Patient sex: M
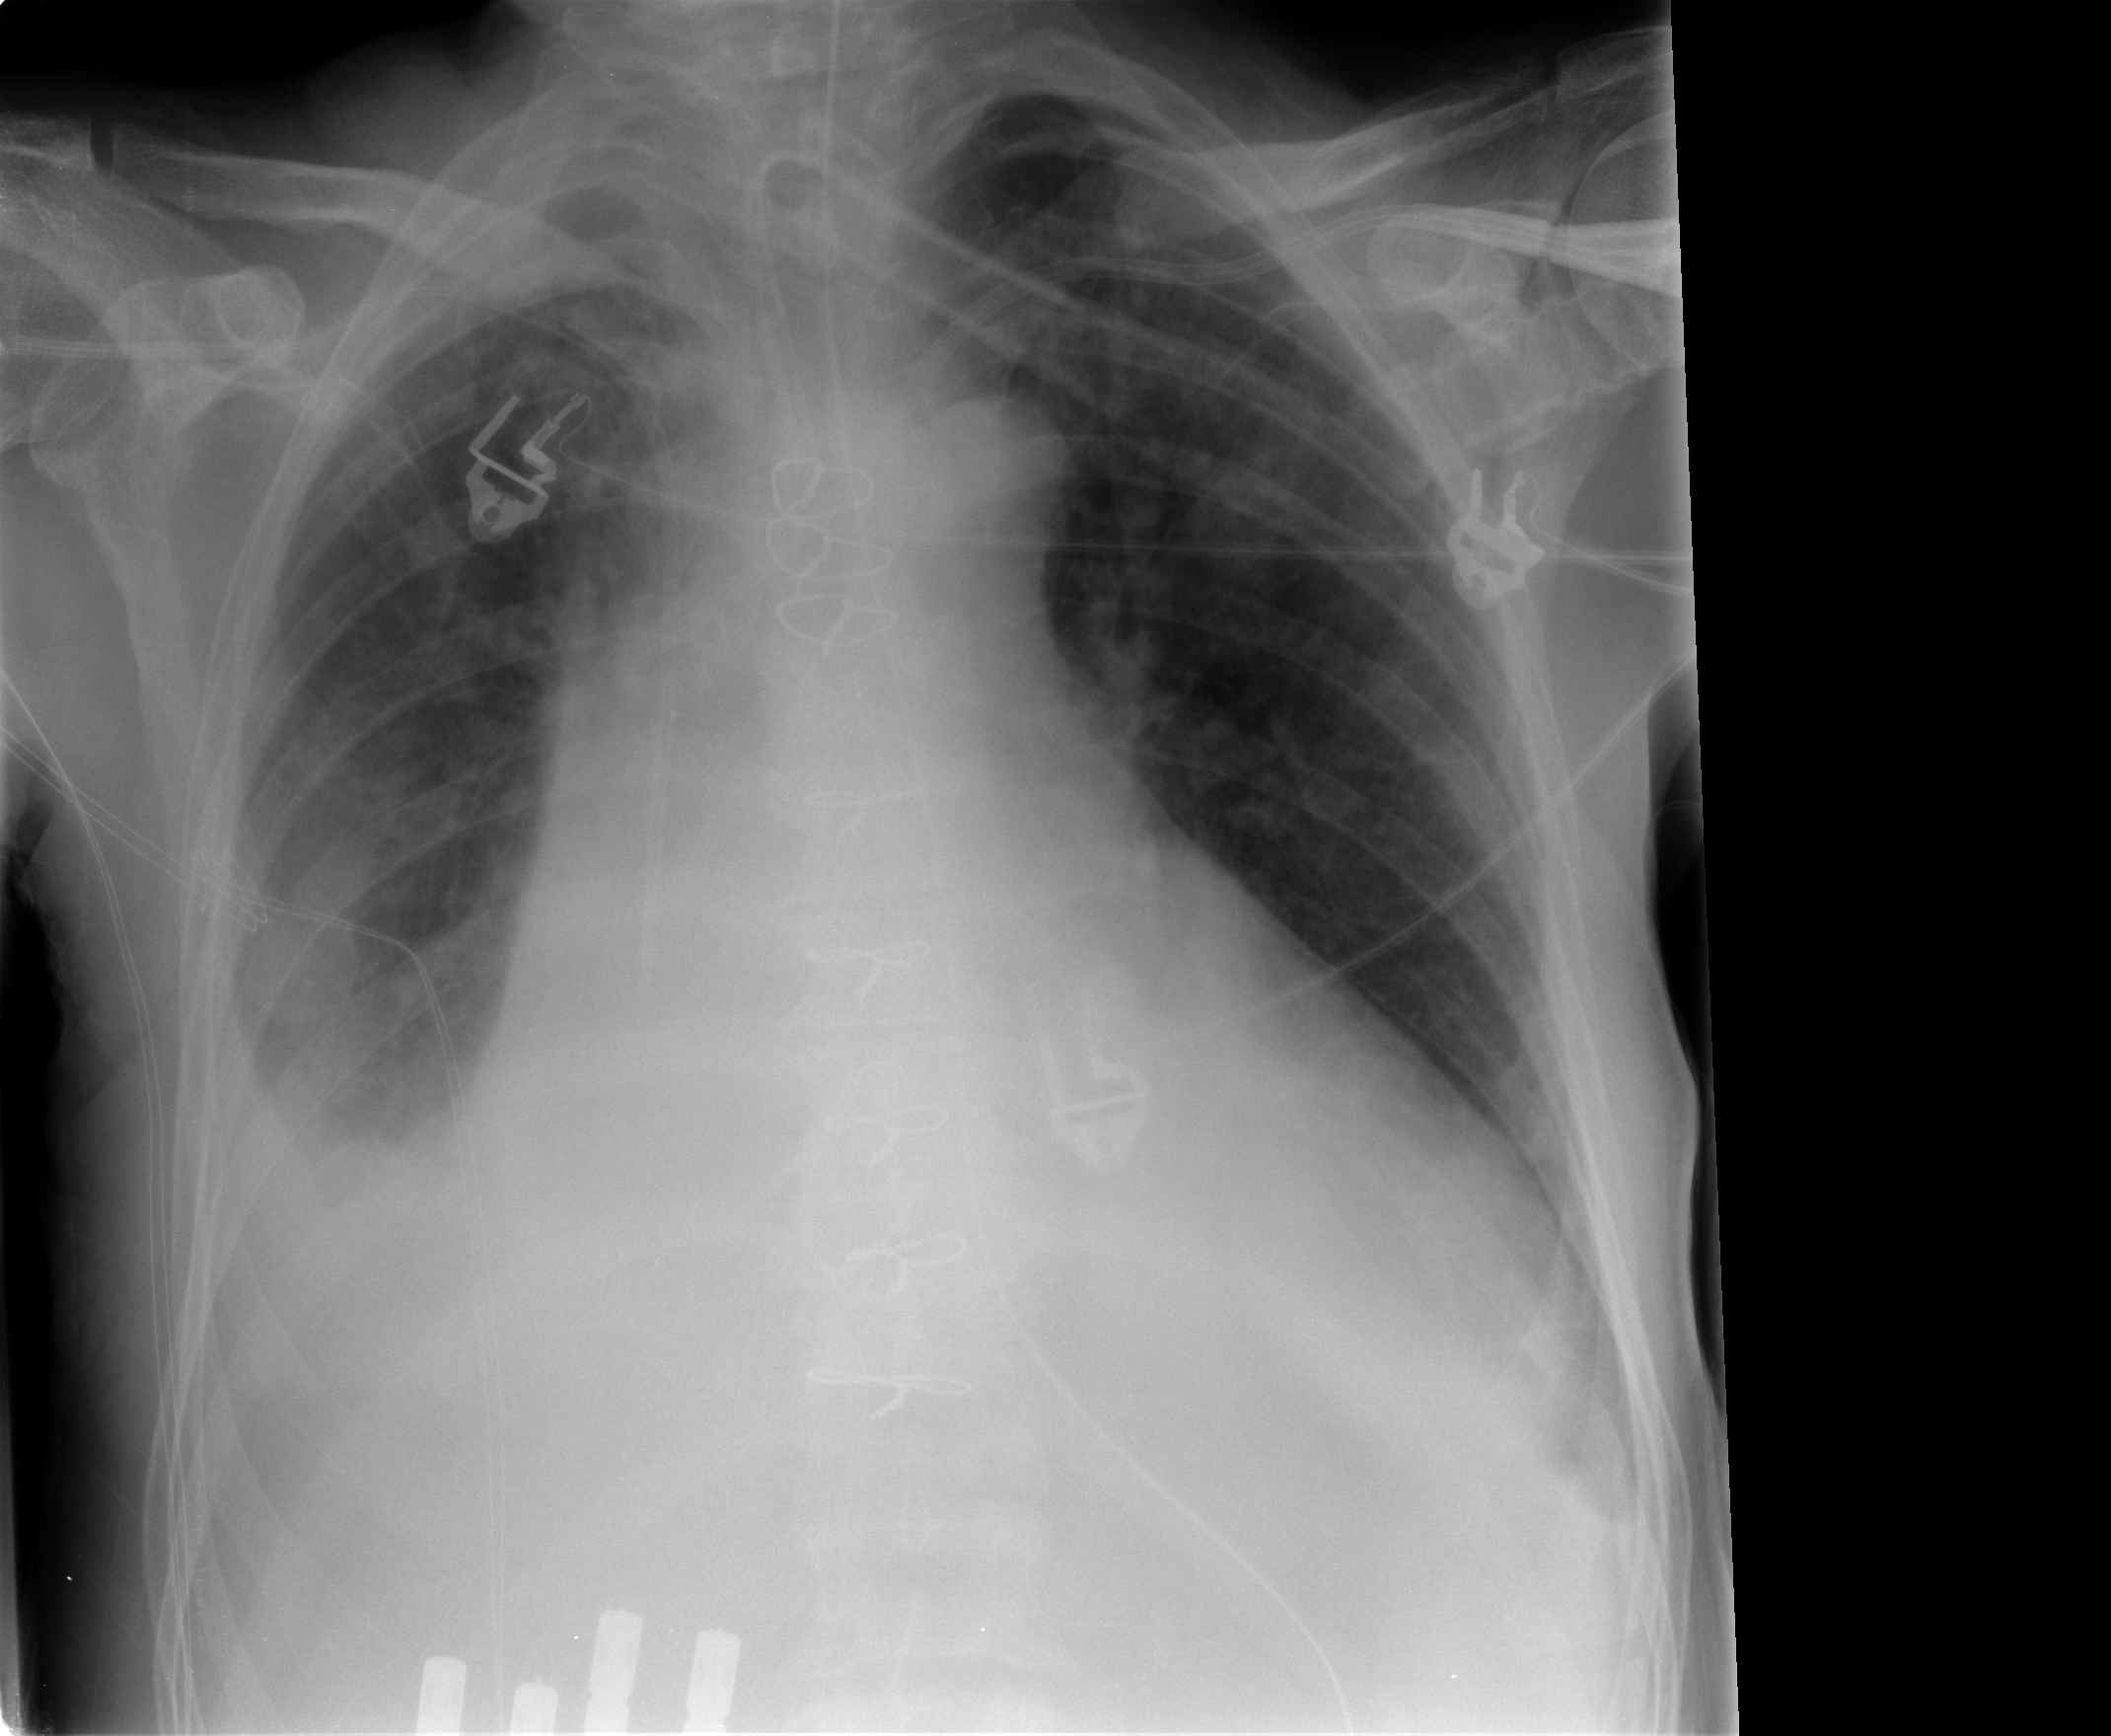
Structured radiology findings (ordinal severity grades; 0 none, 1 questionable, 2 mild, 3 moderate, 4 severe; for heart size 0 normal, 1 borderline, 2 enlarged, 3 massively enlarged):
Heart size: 3
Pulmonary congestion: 1
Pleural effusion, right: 3
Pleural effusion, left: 0
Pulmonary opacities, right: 0
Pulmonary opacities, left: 0
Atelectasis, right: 3
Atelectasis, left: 0